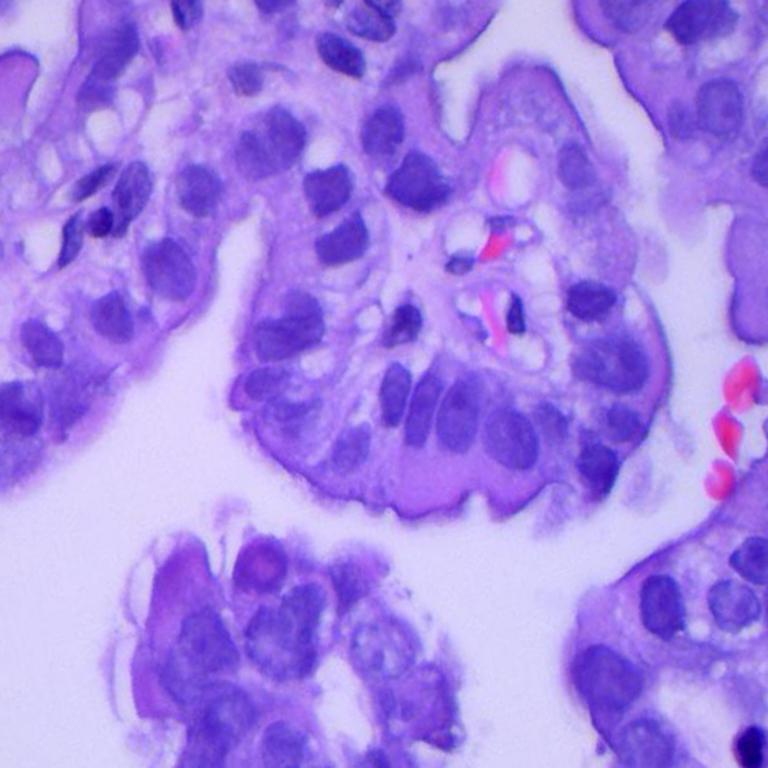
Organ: lung
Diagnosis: adenocarcinomas